RGB frame:
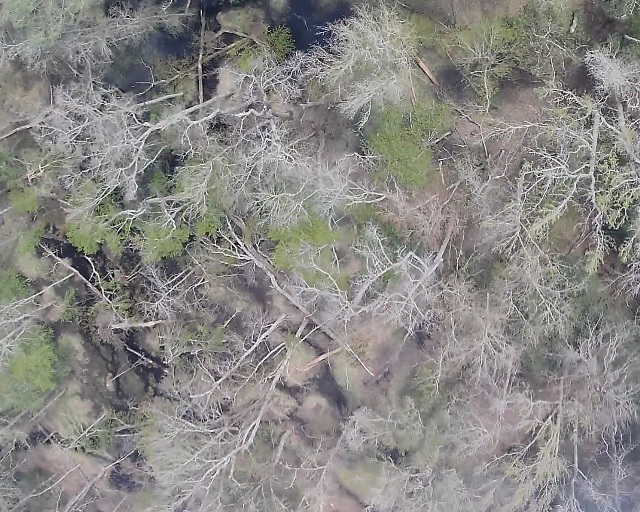
Thermal frame:
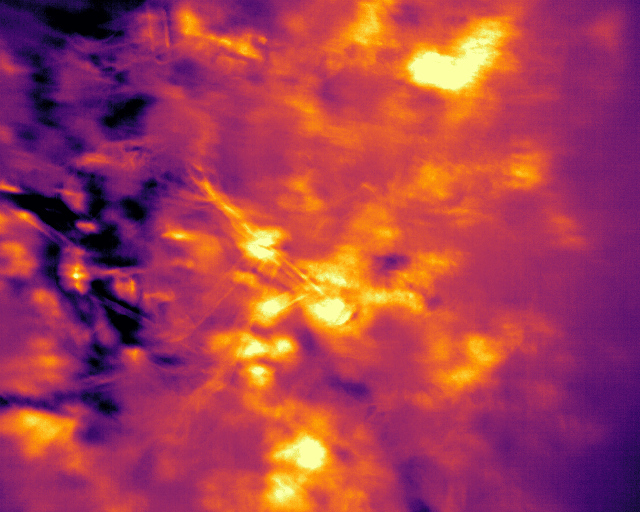
Captured: 2026-02-26 03:45:21
Pixels at or above 80 °C: 0 (fraction of frame: 0)